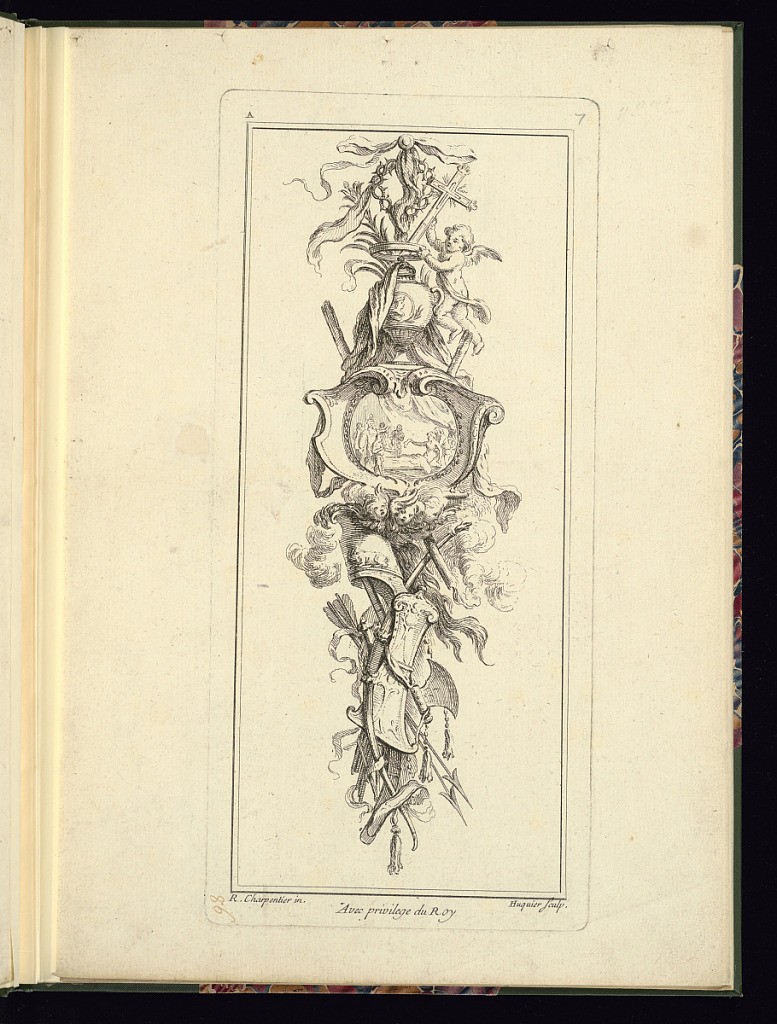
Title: Design for a Pendant Trophy
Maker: René Charpentier, French, 1680 - 1723
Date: ca. 1736
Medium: Etching on laid paper
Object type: Print
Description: A design for an ornamental pendant trophy from a series of twelve plates. The trophy features arms and armor, and religious iconography, intertwined with a crown of thorns, a cross, a vase, a central cartouche with figures, a flying putto supporting the cross, clouds, draped textiles, palm leaves, and winged putti heads hanging from a tied ribbon or textile. The plate is signed.